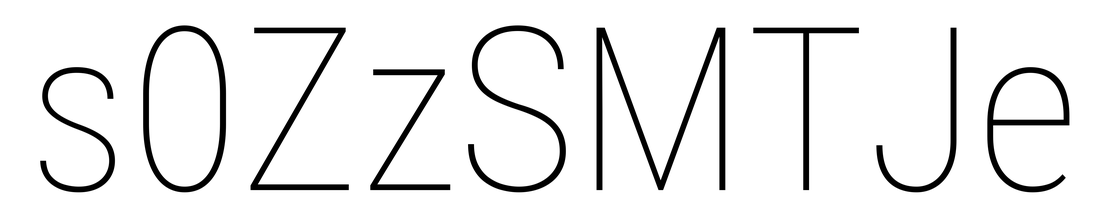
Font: Roboto_Condensed_Thin